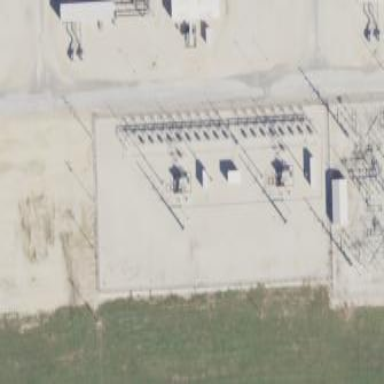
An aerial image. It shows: Industrial substation surrounded by fence.